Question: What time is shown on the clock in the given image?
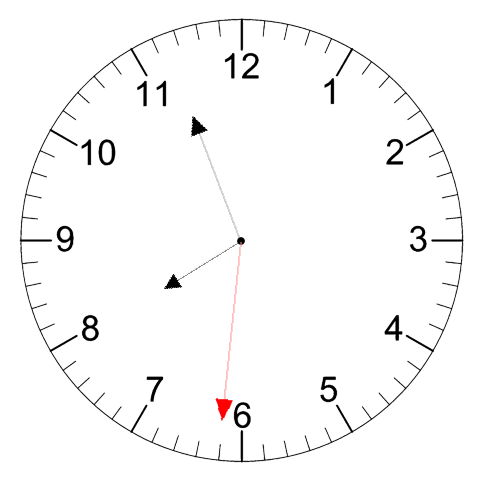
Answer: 07:56:31